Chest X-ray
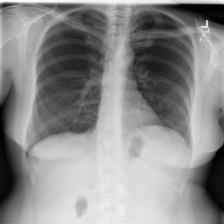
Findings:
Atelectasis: negative
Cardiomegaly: negative
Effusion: negative
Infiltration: negative
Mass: positive
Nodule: negative
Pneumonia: negative
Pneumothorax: negative
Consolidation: negative
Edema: negative
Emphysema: negative
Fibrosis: negative
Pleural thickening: negative
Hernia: negative